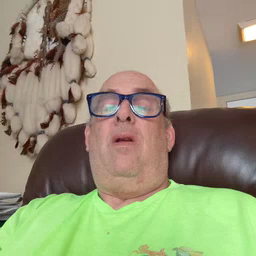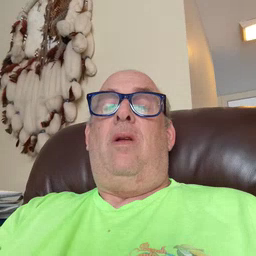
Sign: food